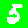
Digit: 5